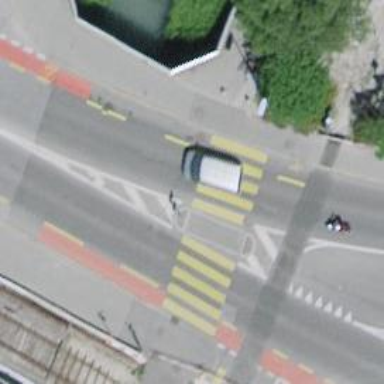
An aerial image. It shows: Secondary road with lane designated for cycling on the left side. The road surface is asphalt.